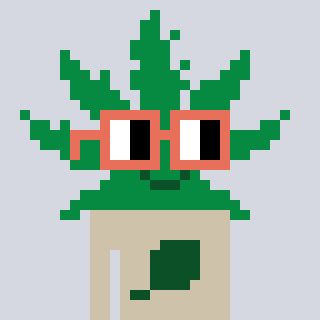
a pixel art character with square orange glasses, a weed-shaped head and a bege-colored body on a cool background